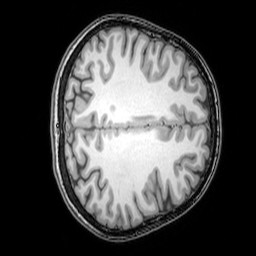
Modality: T1w
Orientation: axial
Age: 22
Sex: female
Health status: healthy
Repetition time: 0.081 s
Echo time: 0.037 s